Interaction volume radius: 5 \u00c5
Interaction volume height: 40 \u00c5
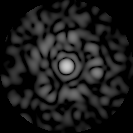
Disorder parameter: 0.7988